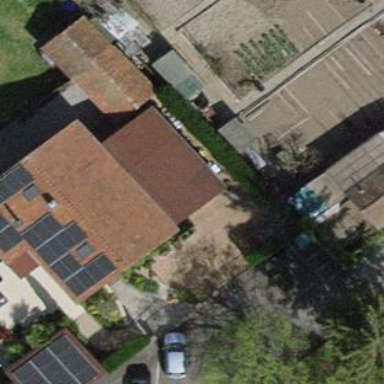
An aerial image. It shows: View of roof of building.